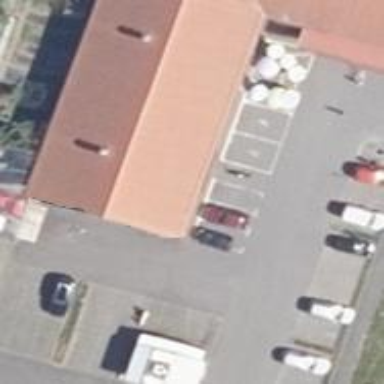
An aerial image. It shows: Driving school.